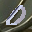
Label: 0